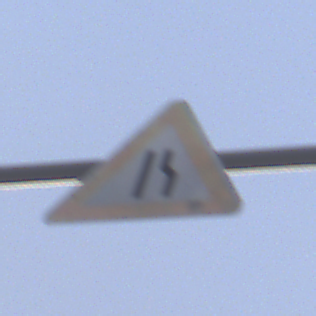
Verkehrszeichen: EinseitigVerengteFahrbahnRechts
Umgebung: Outdoor, Beach
Tageszeit: SunriseSunset
Wetter: Overcast
Licht: Natural
Jahreszeit: NotSpecified
Kontrast: LowContrast